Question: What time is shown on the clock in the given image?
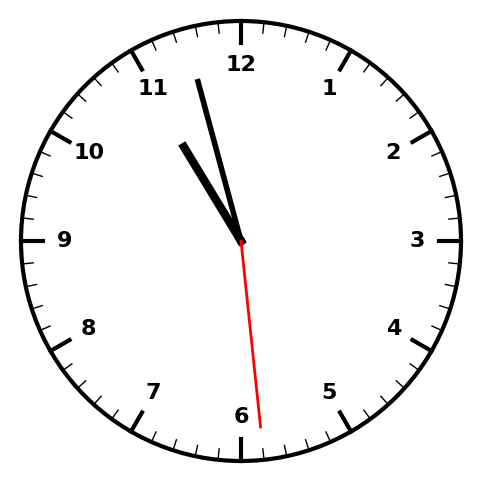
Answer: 10:57:29